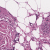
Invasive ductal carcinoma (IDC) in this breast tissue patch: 0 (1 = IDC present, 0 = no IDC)